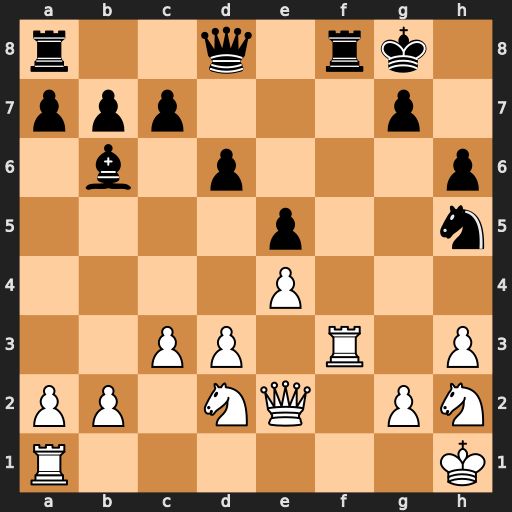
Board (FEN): r2q1rk1/ppp3p1/1b1p3p/4p2n/4P3/2PP1R1P/PP1NQ1PN/R6K
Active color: w
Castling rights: -
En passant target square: -
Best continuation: Rxf8+ Qxf8 Qxh5